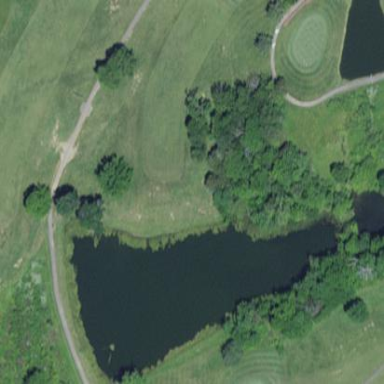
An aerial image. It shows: Scenic golf fairway.